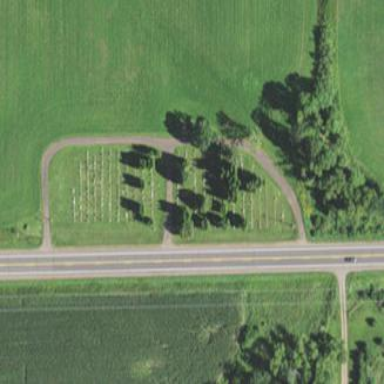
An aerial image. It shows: Cemetery.